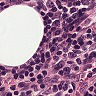
Metastatic tissue present: no